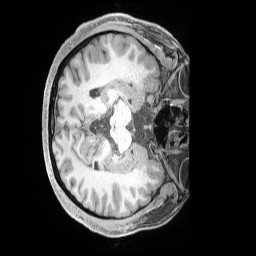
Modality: T1w
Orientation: axial
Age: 41
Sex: male
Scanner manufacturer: siemens
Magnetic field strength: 3 T
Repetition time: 2 s
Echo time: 0.00211 s